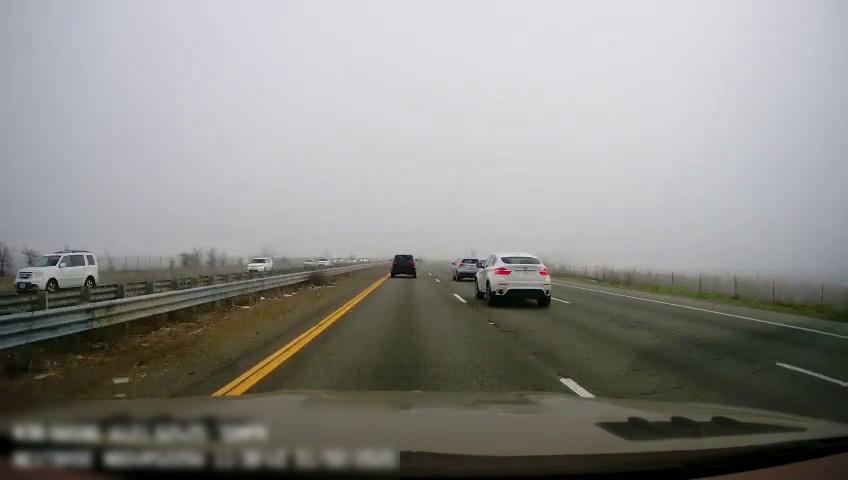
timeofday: Day
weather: Cloudy
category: Drivable Space
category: Drivable Space
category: Vehicles | SUV
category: Vehicles | SUV
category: Vehicles | Car
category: Vehicles | Car
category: Vehicles | Car
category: Vehicles | Car
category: Vehicles | Car
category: Vehicles | SUV
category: Vehicles | SUV
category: Vehicles | SUV
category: Lanes | Current Lane
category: Lanes | Current Lane
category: Lanes | Alternate Lane
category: Lanes | Alternate Lane
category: Lanes | Alternate Lane